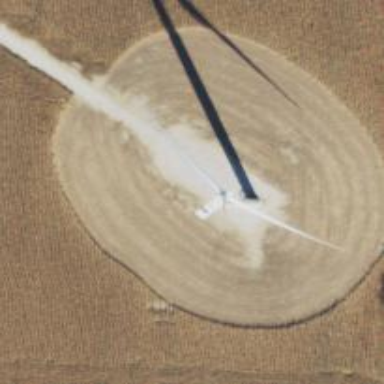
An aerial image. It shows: Wind power generator with wind turbines.